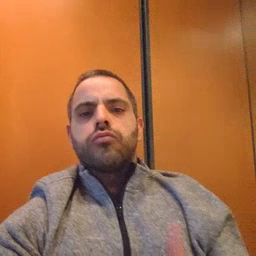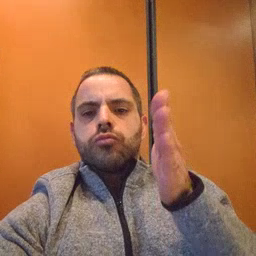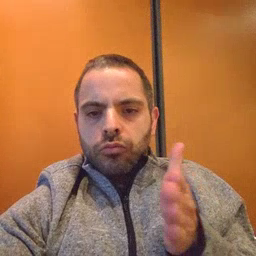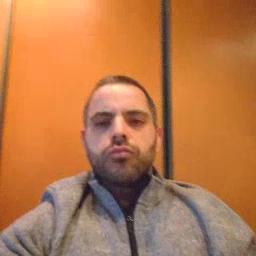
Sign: person